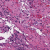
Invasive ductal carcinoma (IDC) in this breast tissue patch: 1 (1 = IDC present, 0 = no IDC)